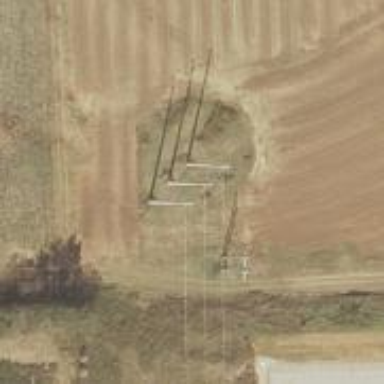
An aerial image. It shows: H-frame designed tower for power lines.